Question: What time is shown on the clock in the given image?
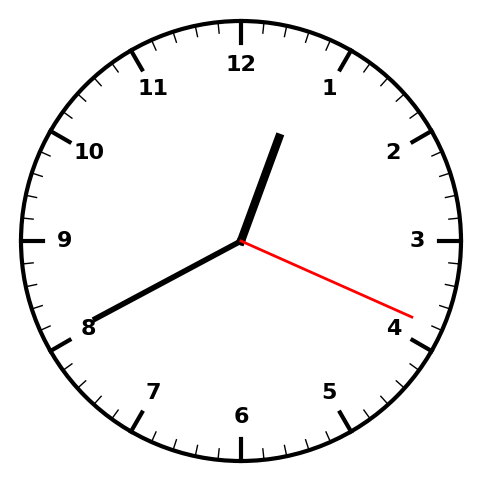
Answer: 12:40:19